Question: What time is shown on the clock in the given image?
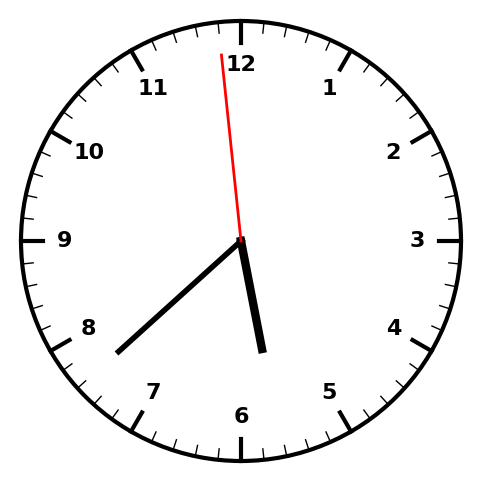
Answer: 05:37:59